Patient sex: M
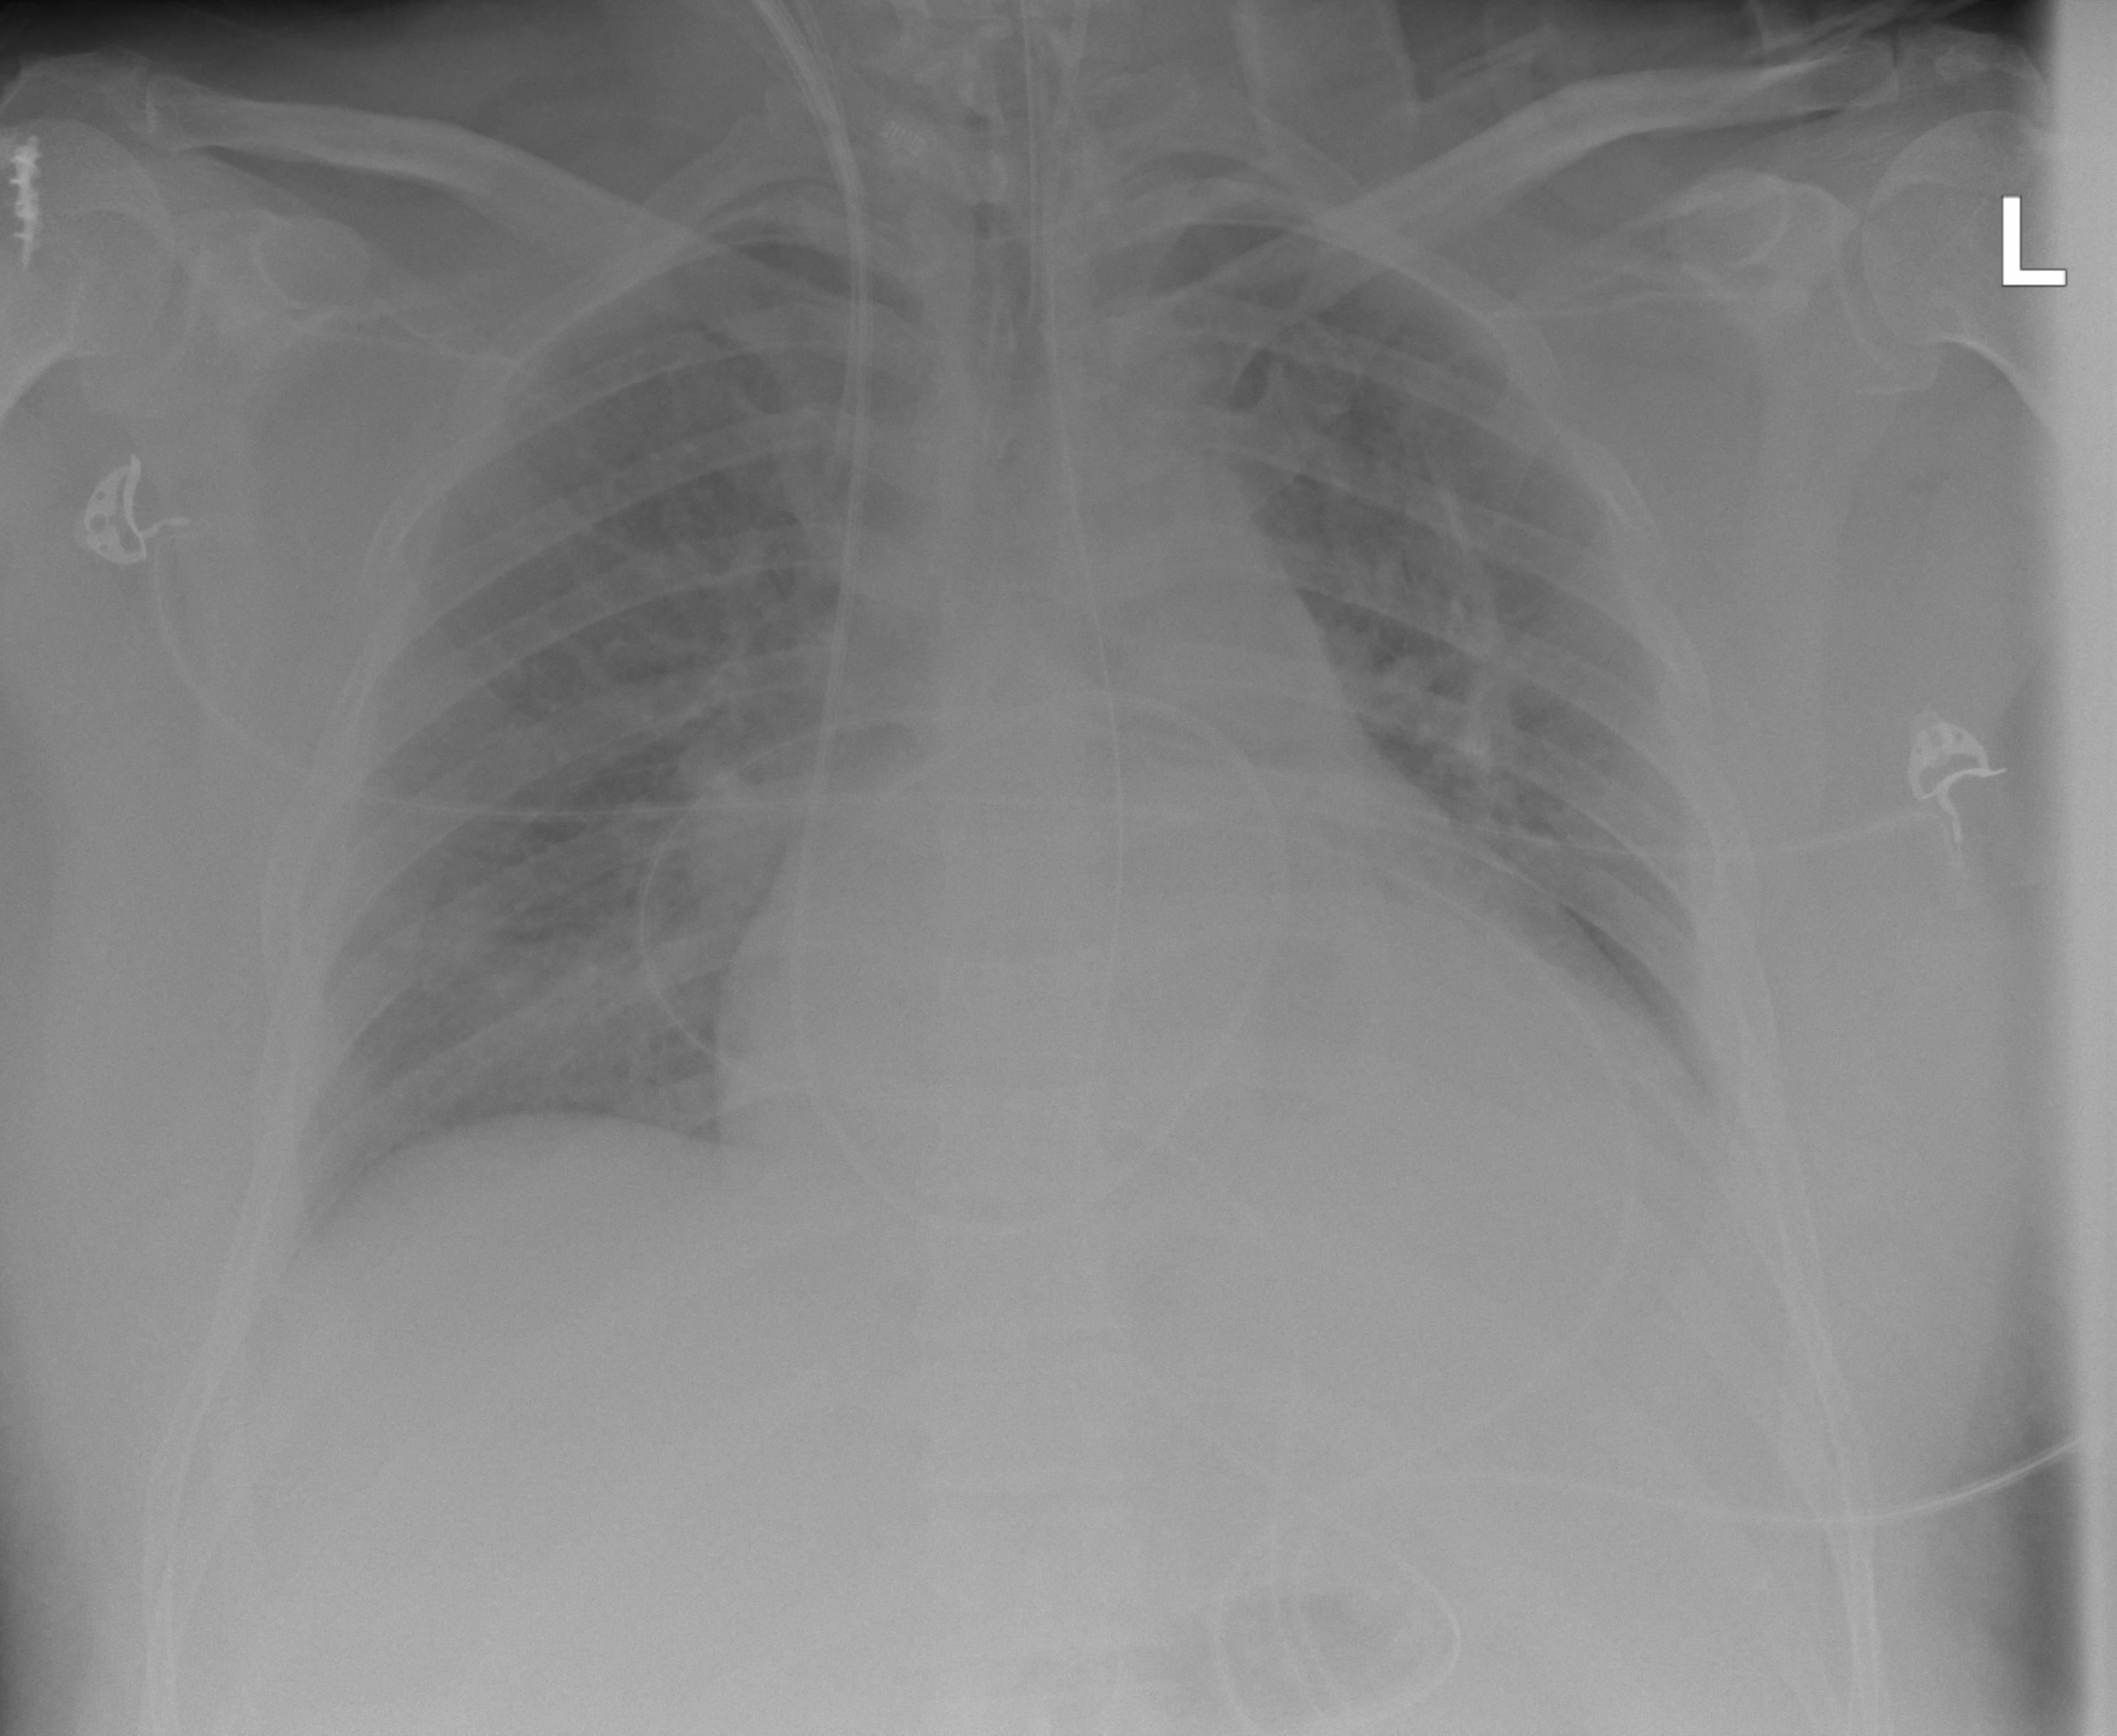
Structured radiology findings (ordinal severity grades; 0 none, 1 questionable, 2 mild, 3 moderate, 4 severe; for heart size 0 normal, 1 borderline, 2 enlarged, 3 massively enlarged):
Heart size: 2
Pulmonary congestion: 2
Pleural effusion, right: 0
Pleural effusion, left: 0
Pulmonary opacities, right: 1
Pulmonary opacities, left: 0
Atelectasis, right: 2
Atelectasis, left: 2